Question: I have made a temperature type in which a user should be able to enter a temperature in Celsius, Fahrenheit, or Kelvin. I am making a function that given an input such as "100 F" it will split the string, and create a temperature with degrees 100 & scale F. I need to be able to split it by the white space so I can pass them into my constructor to make the type. I am currently doing it by using subs but overlooked that if I pass a larger number it would not split it correctly. Is there a way to split by a space, or white space in user input.
I have to use a picture as I am logging in virtually to a machine and cannot copy paste.

I need them to be able to enter anywhere from absolute zero of the respective temperature to as high as they want it to be, for example 1000 F.
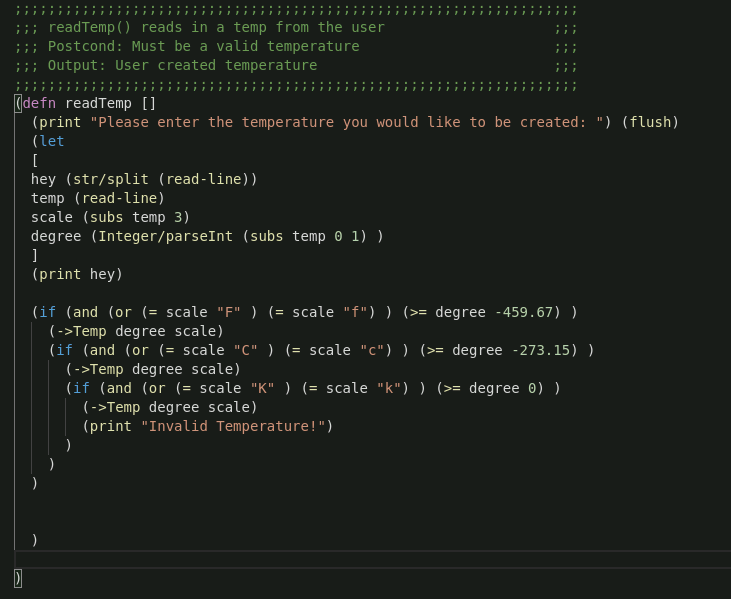
Answer: To split a string, you should use 'clojure.string/split'. Great examples here:
<URL>